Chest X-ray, PA view. Patient: 29 years old, sex F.
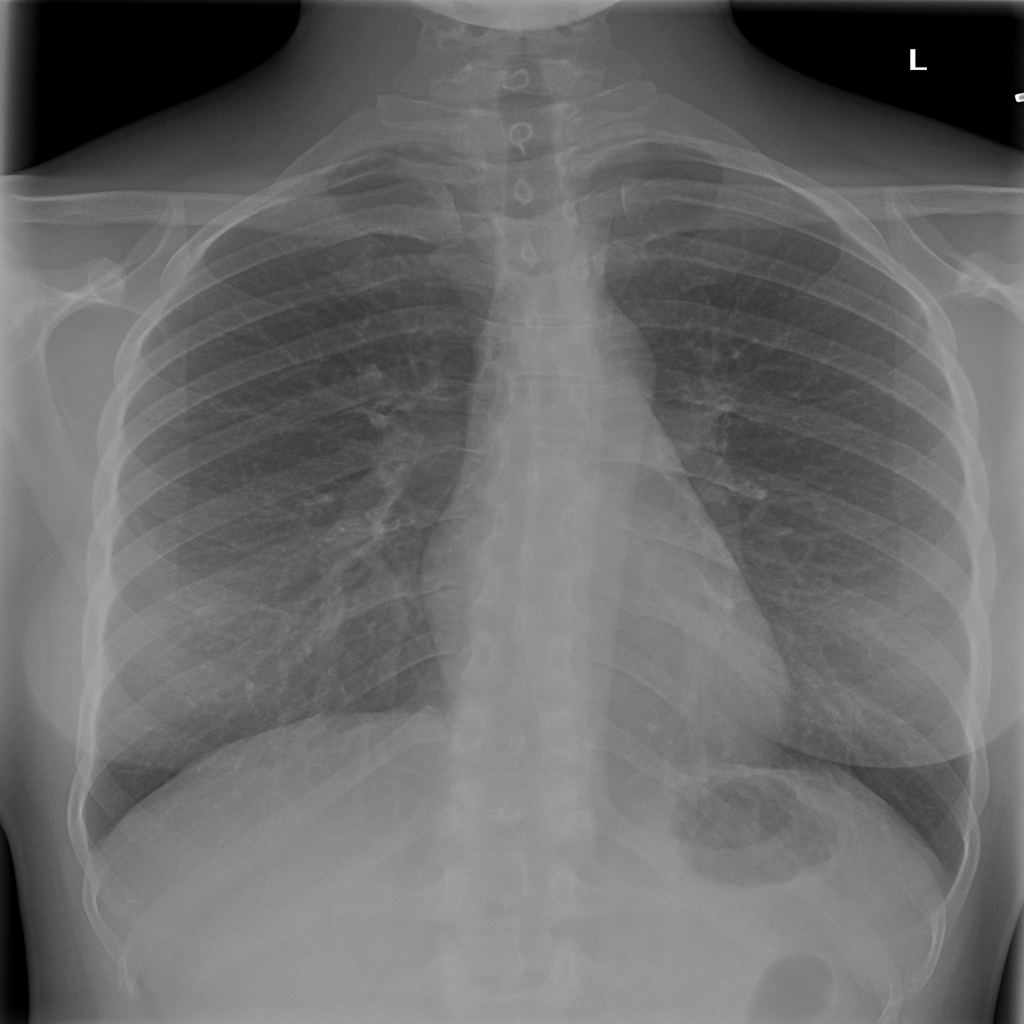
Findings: No Finding